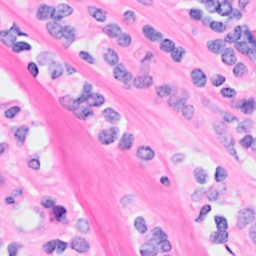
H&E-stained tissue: Breast